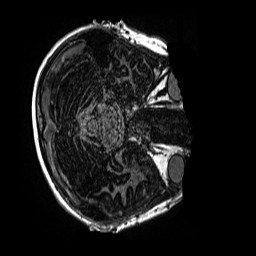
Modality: MP2RAGE
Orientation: axial
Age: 11
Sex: male
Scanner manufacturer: siemens
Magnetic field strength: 3 T
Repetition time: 4 s
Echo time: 0.00299 s